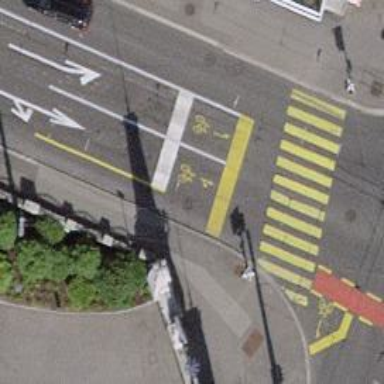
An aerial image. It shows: Road with traffic signals.